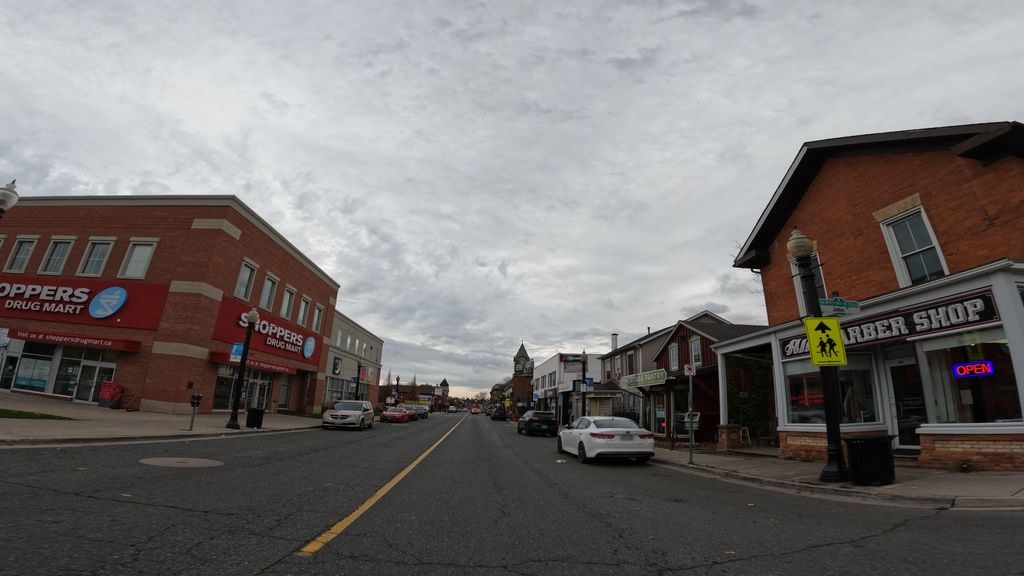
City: hamilton